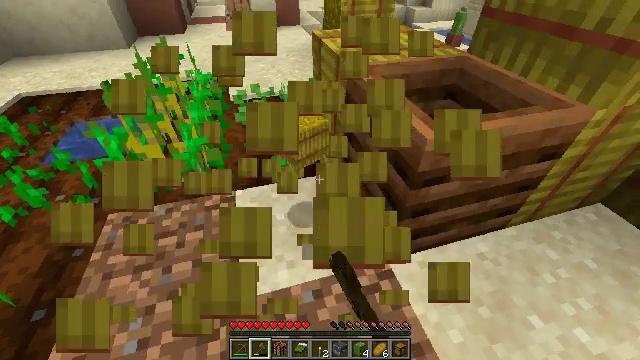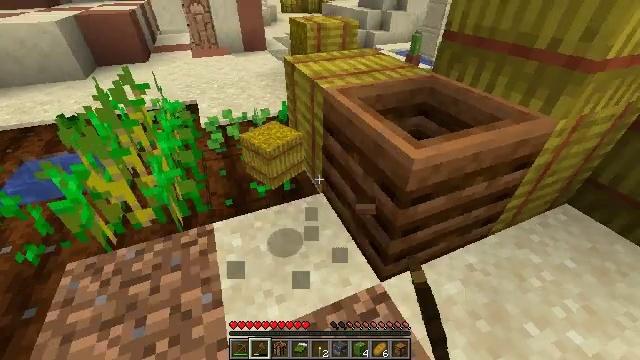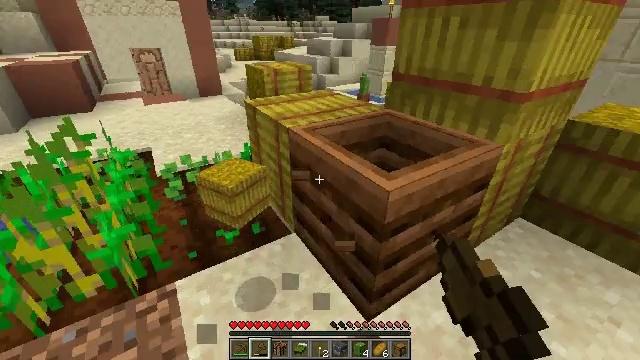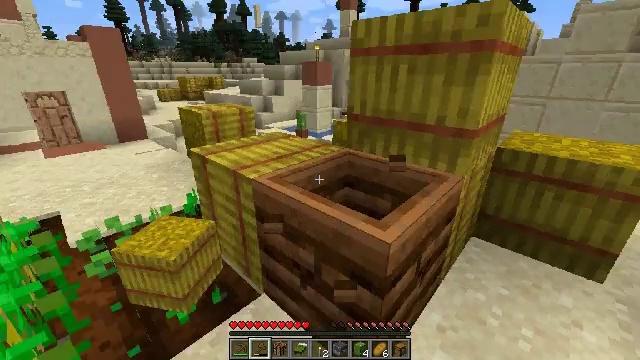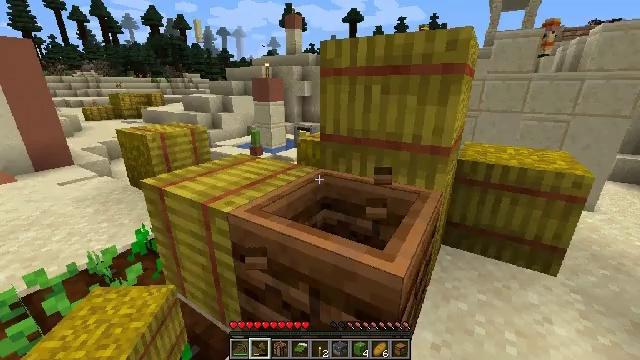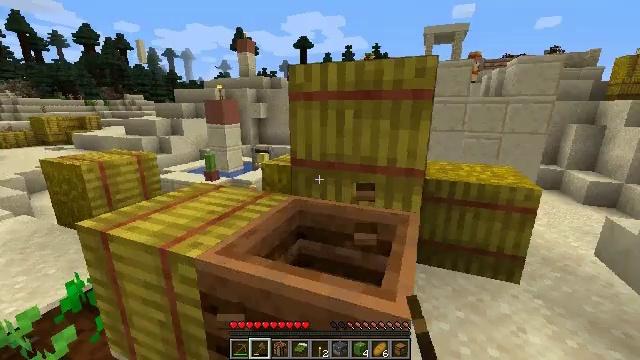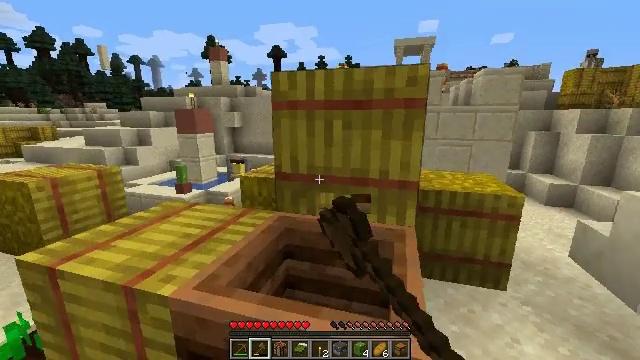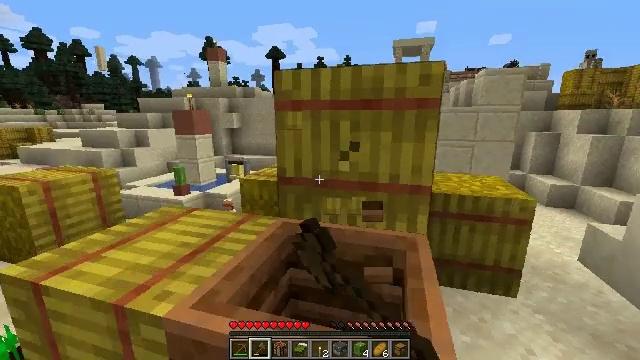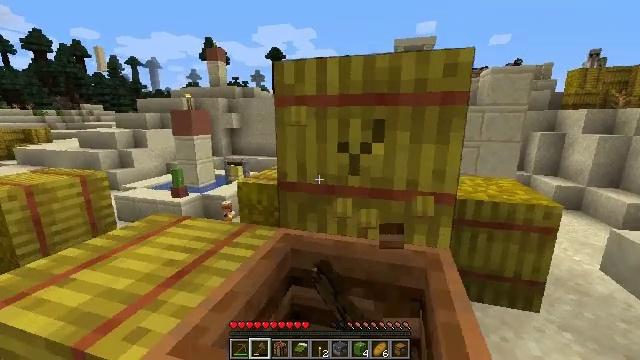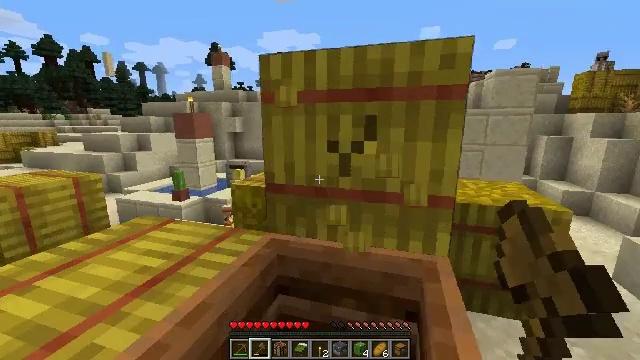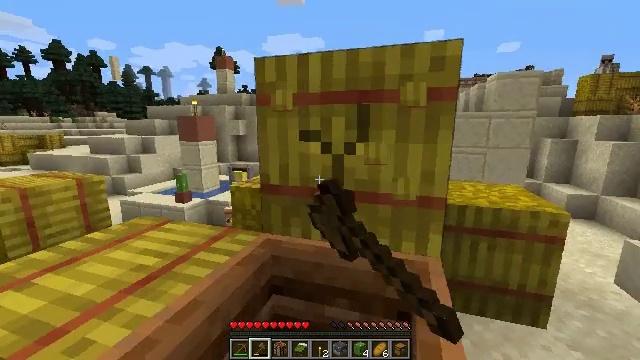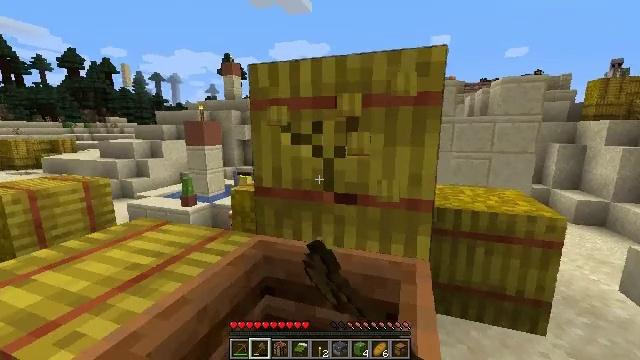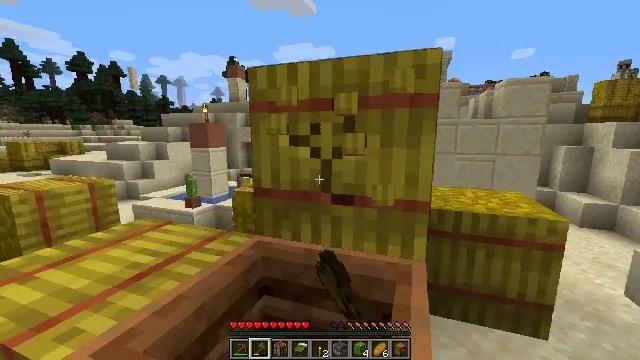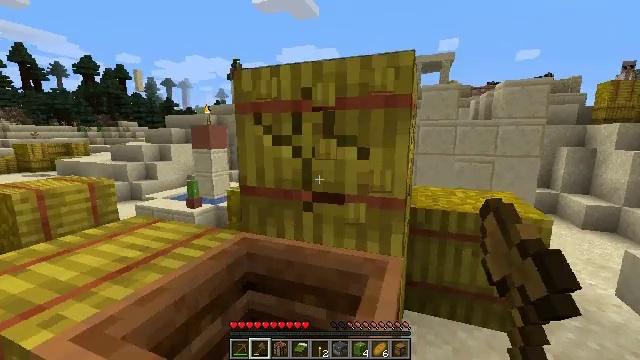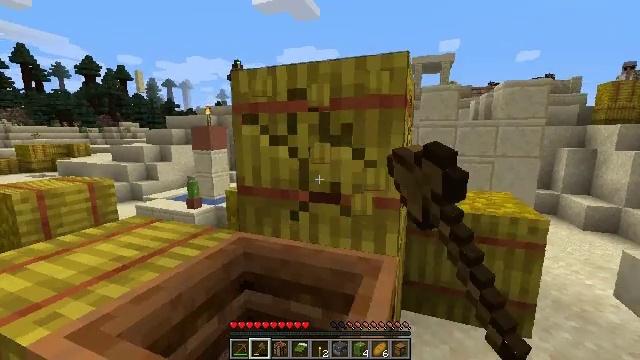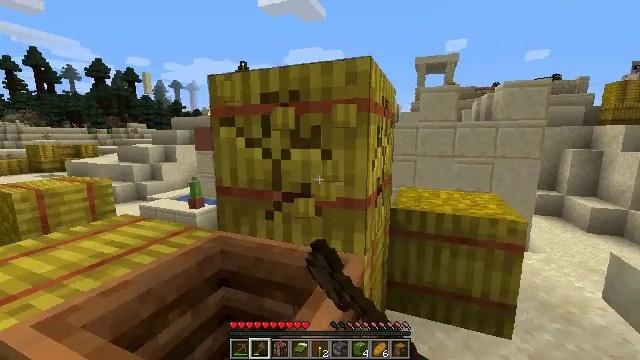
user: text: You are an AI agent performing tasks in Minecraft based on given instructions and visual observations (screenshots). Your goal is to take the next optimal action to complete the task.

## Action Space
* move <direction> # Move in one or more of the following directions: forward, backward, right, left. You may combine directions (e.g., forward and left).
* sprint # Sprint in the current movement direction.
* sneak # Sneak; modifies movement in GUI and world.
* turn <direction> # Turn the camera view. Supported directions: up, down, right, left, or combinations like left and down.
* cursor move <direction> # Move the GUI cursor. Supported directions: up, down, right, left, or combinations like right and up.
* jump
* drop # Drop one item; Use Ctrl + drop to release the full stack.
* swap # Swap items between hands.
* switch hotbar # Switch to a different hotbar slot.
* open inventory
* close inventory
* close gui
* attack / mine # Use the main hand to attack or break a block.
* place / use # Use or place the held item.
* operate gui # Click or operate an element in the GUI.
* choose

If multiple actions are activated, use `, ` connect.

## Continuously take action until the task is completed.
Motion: motion action
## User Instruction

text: Break the hay block to collect it.
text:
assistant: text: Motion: move forward and move left, turn right and up, attack / mine
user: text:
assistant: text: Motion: move forward and move left, turn right and up, attack / mine
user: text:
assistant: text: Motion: move forward and move left, turn right and up, attack / mine
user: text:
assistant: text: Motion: move forward and move left, turn right and up, attack / mine
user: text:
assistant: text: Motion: move forward, turn right and up, attack / mine
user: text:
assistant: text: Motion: move forward, turn right and up, attack / mine
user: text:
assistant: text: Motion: move forward, attack / mine
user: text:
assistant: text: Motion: move forward and move right, attack / mine
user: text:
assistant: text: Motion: move forward and move right, attack / mine
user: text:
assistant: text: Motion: move forward and move right, attack / mine
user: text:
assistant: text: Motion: move forward and move right, turn left and up, attack / mine
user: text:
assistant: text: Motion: move forward and move right, attack / mine
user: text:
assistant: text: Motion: move forward and move right, attack / mine
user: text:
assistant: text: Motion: move forward and move right, attack / mine
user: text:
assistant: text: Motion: move right, turn left, attack / mine
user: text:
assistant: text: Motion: move right, turn left, attack / mine
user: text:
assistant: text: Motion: move right, turn left, attack / mine
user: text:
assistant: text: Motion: turn left, attack / mine
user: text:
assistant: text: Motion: turn left, attack / mine
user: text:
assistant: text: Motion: turn left, attack / mine
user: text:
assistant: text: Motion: turn left, attack / mine
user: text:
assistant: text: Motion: turn left, attack / mine
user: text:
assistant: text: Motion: turn left, attack / mine
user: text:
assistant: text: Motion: move forward and move right, attack / mine
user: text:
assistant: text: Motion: move forward and move right, attack / mine
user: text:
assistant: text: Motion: move forward and move right, attack / mine
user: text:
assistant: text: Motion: move forward and move right, attack / mine
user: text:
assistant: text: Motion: move forward and move right, attack / mine
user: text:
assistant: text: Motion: move forward and move right, turn down, attack / mine
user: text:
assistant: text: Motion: move right, turn right and down, attack / mine